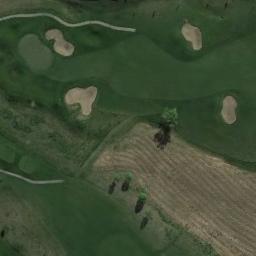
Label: golf_course